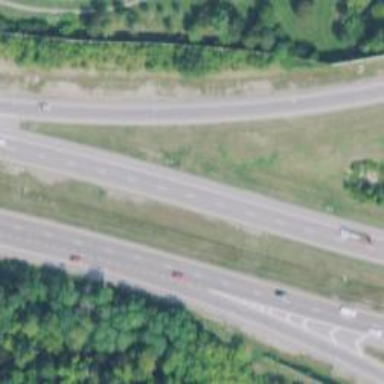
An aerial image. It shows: Motorway junction.